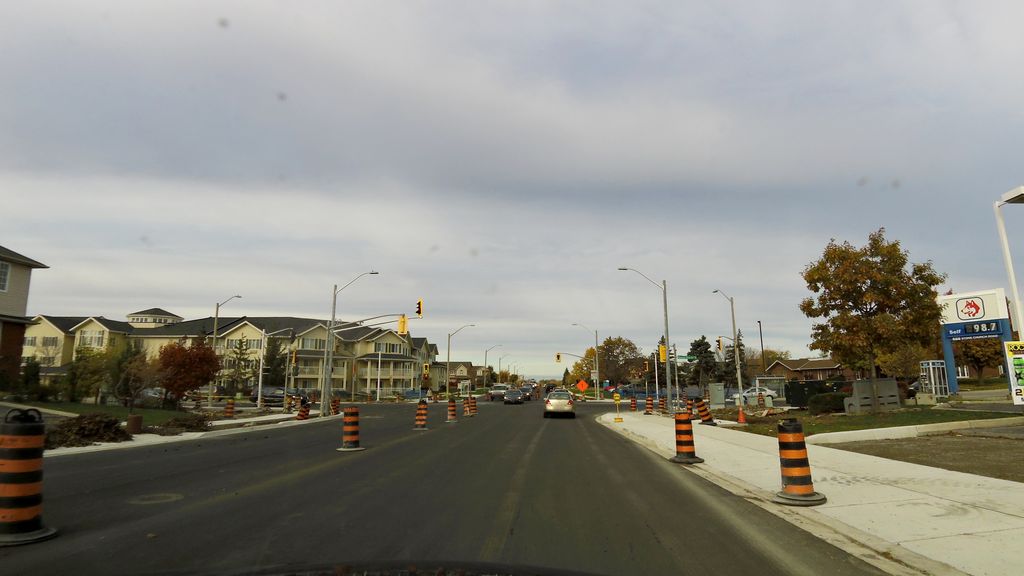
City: hamilton